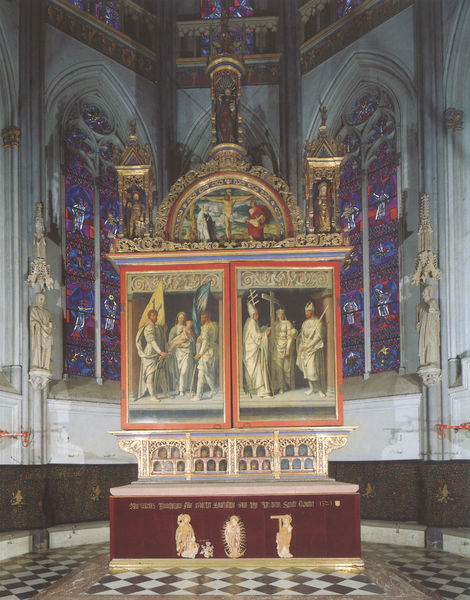
Titel: Hochaltarretabel von St. Viktor zu Xanten
Künstler: Wilhelm von Roermond
Standort: Xanten, St.Viktor (EU - D - NRW)
Schlagwörter: blau, flügel, gemälde, menschen, fenster, weiss, ölbild, rot, karo, rahmen, bild, kirche, boden, gold, bilder, bogen, pflaster, figuren, bischof, church, papst, windows, floor, foto, fotografie, kreuz, dom, fliesen, mosaik, altar, hochaltar, schnitzerei, statuen, buntglas, spitzbogen, jesus, kreuzigung, christlich, apsis, priester, chor, geistliche, mitra, fließen, maria, geschnitzt, altarbild, aufsatz, marble, statues, retabel, mandorla, katholisch, altarbilder, antependium, buntglasfenster, orthodox, carving, fischblasen, stained glass, panel, alter, motif, checkered, ölblid